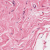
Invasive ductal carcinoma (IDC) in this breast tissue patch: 0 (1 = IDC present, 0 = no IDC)